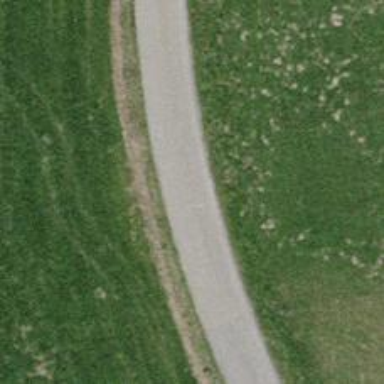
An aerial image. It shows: Unclassified road.